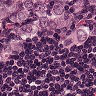
Metastatic tissue present: yes